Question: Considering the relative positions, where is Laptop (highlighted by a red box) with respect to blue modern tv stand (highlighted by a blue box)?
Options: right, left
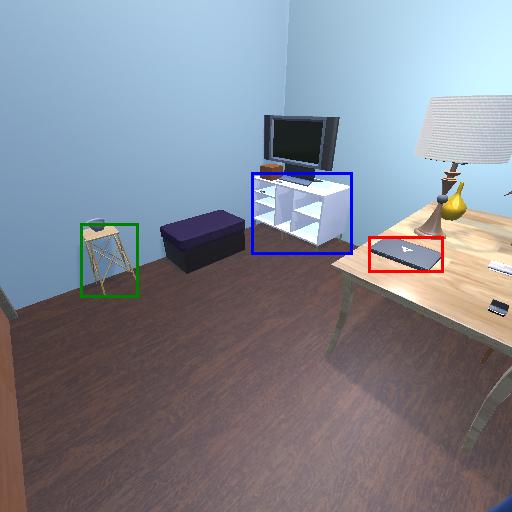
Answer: right